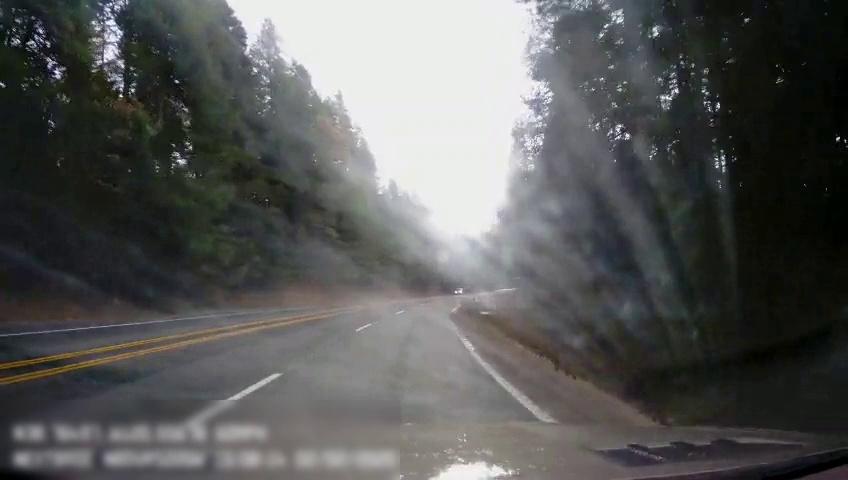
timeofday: Day
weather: Cloudy
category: Drivable Space
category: Lanes | Current Lane
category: Lanes | Current Lane
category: Lanes | Opposite Lane
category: Lanes | Alternate Lane
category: Lanes | Opposite Lane